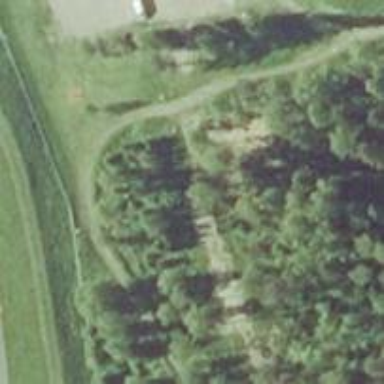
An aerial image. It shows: Disc golf basket.